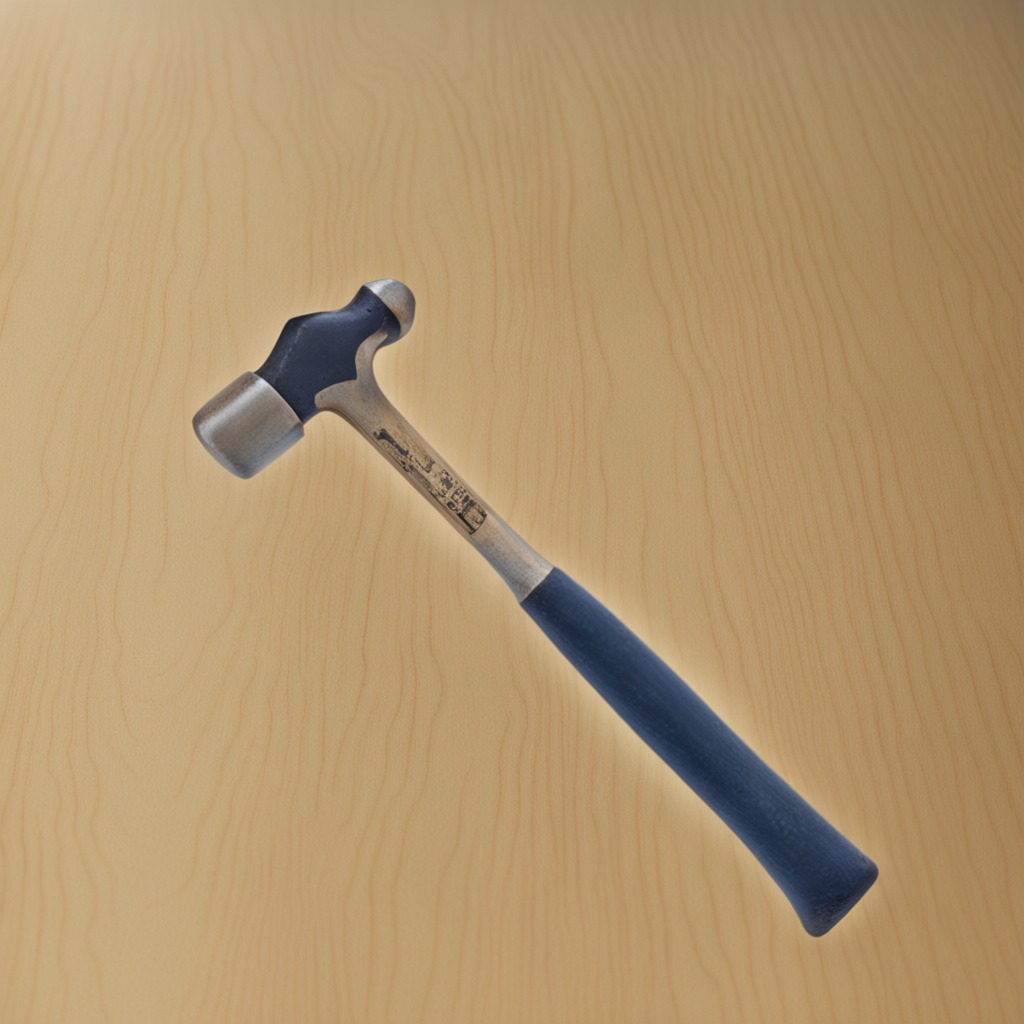
A hammer is lying on a plywood surface in a paint workshop lit by afternoon window light.